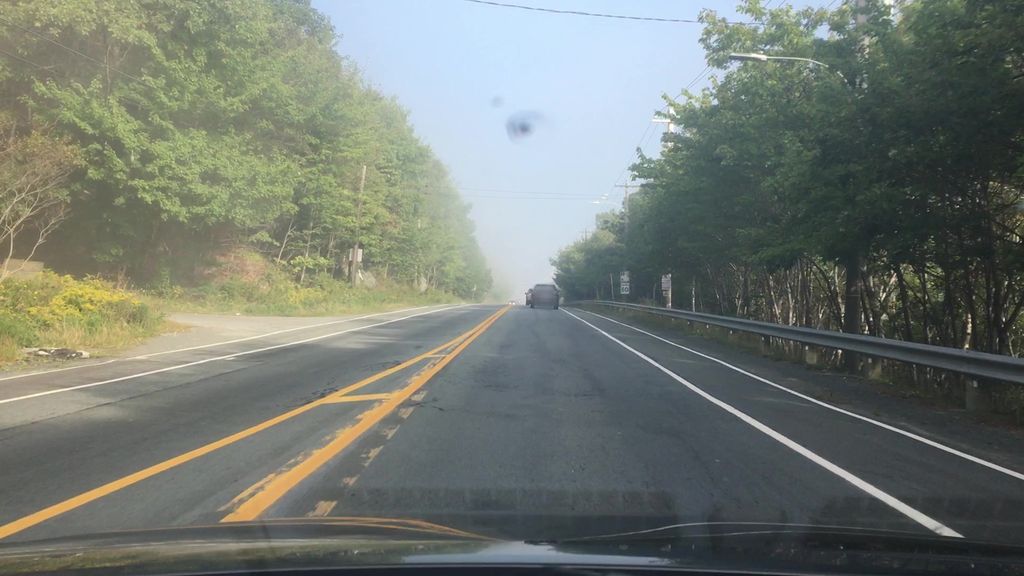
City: halifax